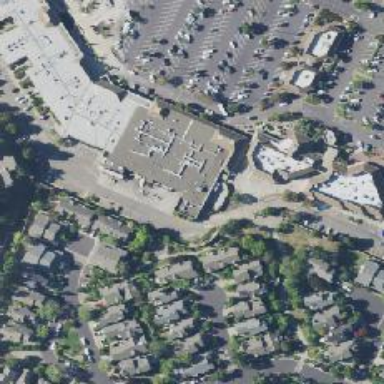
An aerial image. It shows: Supermarket.